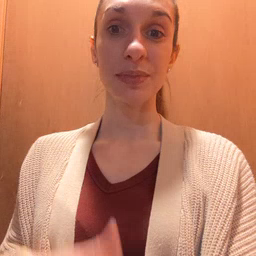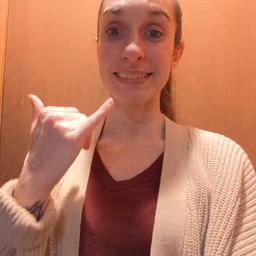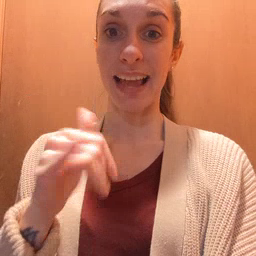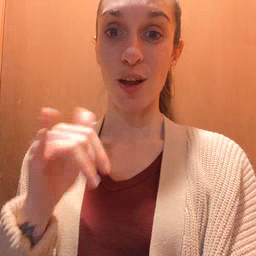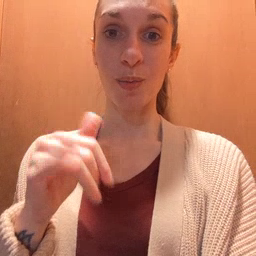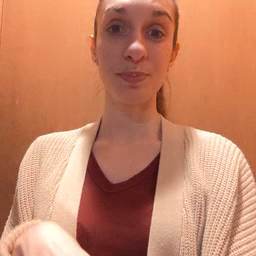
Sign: yellow